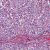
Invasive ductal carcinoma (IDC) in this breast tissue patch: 1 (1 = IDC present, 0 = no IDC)